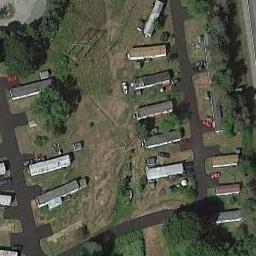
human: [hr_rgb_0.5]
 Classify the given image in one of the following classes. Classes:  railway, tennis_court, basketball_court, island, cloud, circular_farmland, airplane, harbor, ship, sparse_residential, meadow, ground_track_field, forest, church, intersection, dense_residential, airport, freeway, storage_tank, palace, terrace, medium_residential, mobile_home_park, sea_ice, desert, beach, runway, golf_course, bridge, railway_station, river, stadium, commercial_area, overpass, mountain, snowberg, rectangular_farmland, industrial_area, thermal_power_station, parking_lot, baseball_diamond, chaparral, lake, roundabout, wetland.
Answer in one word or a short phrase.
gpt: mobile_home_park